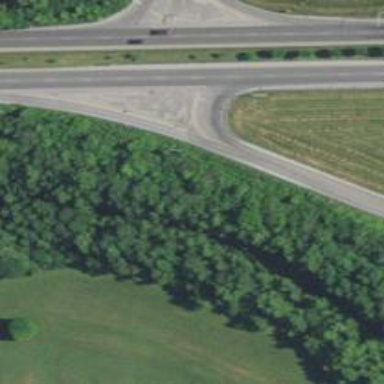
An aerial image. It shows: Primary link highway with embankment.